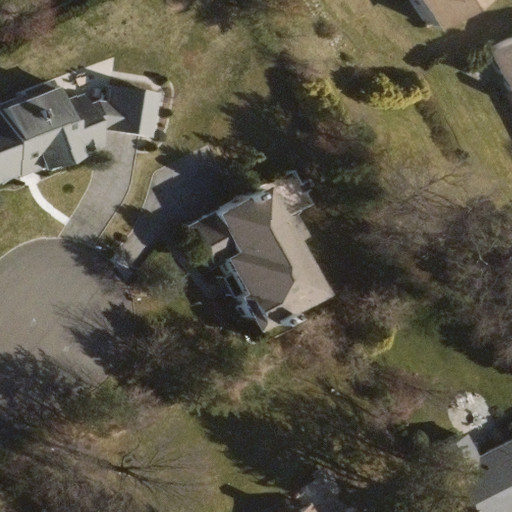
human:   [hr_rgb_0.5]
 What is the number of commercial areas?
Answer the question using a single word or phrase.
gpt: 0

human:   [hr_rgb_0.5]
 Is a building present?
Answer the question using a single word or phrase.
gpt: yes

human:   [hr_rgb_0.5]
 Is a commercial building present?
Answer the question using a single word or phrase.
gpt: no

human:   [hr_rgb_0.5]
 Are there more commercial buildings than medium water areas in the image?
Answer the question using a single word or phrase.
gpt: no

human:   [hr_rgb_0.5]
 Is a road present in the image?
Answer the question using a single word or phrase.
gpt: yes

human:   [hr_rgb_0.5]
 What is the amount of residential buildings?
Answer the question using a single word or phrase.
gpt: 6

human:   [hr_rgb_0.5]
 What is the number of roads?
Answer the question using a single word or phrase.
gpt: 1

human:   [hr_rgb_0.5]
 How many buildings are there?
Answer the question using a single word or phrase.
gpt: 6

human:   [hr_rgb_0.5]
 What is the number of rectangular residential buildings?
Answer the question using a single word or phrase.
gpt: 2

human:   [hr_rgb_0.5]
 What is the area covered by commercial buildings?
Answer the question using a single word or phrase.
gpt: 0m2

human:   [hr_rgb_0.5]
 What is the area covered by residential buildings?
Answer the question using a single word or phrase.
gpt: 1198m2

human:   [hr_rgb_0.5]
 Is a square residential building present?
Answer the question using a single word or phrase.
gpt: no

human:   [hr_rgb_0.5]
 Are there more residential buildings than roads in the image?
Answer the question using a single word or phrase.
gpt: yes

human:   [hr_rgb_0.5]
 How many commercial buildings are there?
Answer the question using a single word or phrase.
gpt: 0

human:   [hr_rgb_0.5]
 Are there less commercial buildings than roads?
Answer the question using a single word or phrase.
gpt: yes

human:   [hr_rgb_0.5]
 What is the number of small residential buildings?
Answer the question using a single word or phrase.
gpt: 2

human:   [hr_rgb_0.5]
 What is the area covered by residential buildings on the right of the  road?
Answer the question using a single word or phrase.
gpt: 1054m2

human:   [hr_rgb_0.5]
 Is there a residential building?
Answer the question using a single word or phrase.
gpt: yes

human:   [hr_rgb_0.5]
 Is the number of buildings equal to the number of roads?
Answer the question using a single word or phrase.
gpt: no

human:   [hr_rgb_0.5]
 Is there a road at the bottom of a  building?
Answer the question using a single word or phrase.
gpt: yes

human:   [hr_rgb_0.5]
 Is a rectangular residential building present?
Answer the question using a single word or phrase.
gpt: yes

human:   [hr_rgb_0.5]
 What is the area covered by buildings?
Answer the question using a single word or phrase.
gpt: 1198m2

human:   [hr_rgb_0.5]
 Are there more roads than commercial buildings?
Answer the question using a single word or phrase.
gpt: yes

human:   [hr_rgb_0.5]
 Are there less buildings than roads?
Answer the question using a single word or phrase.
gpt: no

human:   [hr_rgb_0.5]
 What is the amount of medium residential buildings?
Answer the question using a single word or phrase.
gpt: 4

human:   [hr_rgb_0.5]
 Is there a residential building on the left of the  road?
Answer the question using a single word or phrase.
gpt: yes

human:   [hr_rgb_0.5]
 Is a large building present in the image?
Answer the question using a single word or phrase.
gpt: no

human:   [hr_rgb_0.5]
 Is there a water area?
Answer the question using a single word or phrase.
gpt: no

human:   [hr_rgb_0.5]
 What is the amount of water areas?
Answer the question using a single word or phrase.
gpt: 0

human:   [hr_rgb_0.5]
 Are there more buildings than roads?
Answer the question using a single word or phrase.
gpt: yes

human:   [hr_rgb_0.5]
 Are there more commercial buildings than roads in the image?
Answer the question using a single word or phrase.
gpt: no

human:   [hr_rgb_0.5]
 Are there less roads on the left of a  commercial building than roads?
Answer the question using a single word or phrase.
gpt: yes

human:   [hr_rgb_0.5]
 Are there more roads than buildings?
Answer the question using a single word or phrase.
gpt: no

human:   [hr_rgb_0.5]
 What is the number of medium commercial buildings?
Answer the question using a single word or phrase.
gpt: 0

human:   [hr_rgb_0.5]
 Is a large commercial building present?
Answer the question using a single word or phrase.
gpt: no

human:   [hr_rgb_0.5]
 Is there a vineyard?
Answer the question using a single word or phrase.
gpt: no

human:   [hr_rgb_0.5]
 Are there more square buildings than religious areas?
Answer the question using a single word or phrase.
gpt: no

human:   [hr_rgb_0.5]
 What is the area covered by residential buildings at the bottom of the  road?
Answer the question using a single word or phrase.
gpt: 210m2

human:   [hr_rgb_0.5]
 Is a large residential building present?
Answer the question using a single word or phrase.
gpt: no

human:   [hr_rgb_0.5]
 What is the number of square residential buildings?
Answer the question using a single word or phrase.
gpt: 0

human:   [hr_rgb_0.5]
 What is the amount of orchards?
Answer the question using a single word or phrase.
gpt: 0

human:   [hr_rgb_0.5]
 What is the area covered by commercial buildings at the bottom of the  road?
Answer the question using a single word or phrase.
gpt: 0m2

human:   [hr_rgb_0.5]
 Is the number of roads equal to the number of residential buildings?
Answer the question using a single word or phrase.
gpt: no

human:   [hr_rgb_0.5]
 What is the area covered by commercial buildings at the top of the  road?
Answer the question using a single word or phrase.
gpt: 0m2

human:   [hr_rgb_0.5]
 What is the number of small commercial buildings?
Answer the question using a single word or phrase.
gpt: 0

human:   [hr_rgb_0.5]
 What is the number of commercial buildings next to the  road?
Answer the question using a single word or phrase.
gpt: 0

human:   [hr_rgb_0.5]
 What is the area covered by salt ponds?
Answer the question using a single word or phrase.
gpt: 0m2

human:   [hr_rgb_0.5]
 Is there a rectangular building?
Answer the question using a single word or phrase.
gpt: yes

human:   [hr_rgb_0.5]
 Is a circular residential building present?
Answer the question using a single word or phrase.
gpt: no

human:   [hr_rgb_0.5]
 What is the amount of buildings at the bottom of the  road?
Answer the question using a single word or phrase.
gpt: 2

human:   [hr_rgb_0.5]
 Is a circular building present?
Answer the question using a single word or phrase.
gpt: no

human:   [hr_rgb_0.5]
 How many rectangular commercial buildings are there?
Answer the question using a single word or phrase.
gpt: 0

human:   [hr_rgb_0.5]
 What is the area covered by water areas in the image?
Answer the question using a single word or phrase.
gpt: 0m2

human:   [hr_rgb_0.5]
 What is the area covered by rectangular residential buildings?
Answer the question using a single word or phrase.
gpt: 178m2

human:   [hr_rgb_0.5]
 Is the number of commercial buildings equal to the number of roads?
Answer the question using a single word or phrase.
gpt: no

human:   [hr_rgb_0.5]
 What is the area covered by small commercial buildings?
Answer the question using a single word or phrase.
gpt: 0m2

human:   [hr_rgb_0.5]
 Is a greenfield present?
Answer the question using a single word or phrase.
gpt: no

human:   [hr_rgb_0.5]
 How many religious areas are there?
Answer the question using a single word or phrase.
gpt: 0

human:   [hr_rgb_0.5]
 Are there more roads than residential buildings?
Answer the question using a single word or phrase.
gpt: no

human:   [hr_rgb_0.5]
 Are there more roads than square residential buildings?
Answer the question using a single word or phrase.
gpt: yes

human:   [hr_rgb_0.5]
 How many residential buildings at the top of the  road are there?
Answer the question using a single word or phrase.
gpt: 3

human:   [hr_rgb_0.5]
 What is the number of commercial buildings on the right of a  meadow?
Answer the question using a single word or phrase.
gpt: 0

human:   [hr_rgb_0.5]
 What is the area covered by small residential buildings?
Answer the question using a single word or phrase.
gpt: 46m2

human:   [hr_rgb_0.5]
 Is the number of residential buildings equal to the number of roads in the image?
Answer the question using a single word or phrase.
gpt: no